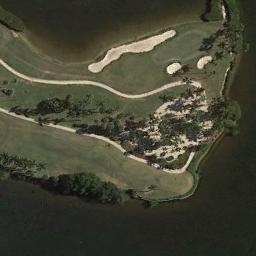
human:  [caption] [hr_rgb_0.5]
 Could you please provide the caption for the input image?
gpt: Numerous  trees are next to the golf course .

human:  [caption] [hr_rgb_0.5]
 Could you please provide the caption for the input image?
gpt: The golf course with a putting green, Some fairways, Roads, Barrier trees and three sandpits is surrounded by the waters .

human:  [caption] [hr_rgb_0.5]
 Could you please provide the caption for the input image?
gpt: There are three bunkers and a winding road in this area .

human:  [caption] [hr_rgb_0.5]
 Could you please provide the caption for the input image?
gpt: There are several bunkers and lakes and a few paths and many trees on a large green lawn on the golf course .

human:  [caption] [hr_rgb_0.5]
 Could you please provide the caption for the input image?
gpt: The golf course with some bunkers in the middle of a lake .